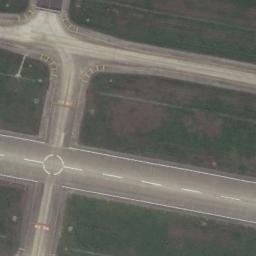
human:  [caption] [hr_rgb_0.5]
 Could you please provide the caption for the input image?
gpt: The runway with a round marking connects some other roads .

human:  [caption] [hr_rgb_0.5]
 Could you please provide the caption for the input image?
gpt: The runway is on the grass next to the bare land .

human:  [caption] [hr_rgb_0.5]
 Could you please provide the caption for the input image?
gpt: Next to the two connected runways is a green lawn with white circles and dashes on the runway .

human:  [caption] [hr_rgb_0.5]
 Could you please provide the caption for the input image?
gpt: The grass is around the runway .

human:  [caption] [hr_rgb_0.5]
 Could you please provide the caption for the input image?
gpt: There are green lawns beside the runway .